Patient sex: M
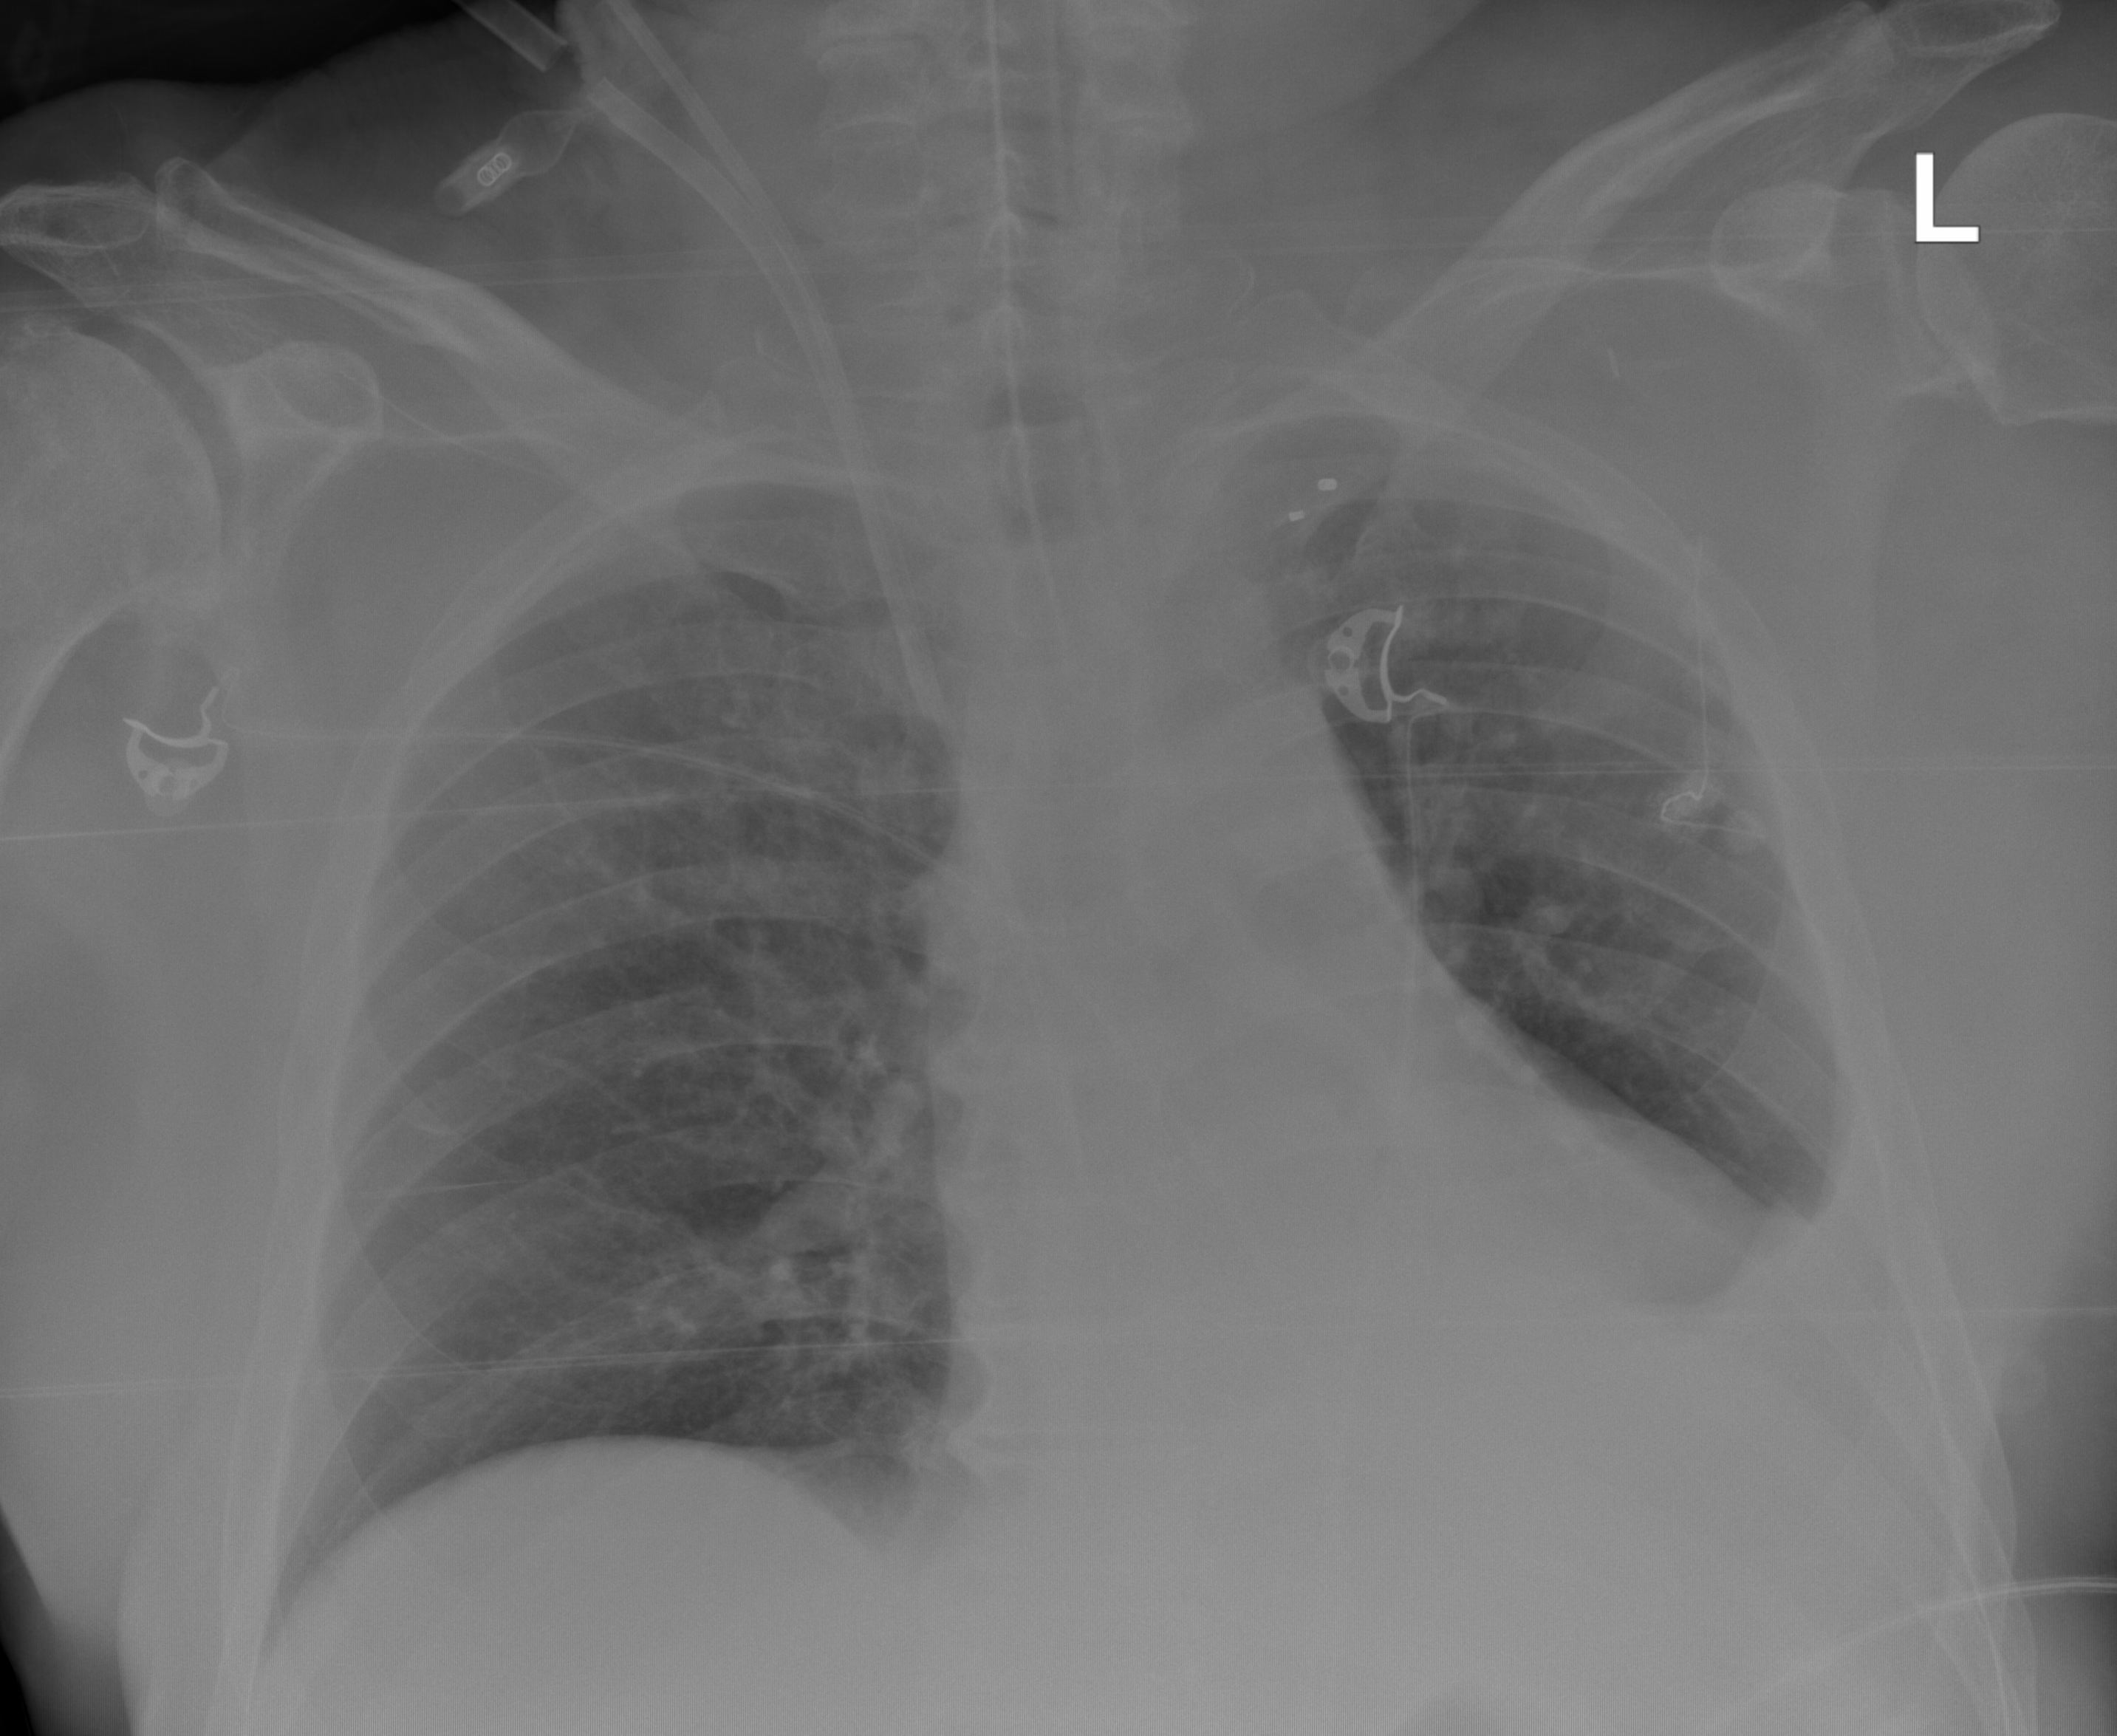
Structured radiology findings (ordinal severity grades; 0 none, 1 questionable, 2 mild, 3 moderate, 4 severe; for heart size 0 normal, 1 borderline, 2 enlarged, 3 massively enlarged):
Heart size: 0
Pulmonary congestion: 0
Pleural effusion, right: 0
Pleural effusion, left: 0
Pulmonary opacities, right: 0
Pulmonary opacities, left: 0
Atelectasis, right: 0
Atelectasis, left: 2